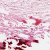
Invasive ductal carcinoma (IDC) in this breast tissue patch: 0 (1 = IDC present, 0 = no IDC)